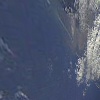
Label: water